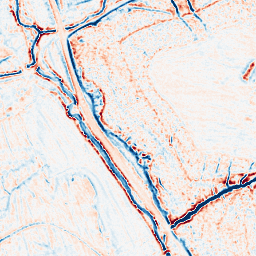
Category: edge_preserving
Decomposition family: bilateral
Decomposition parameters: d: 9
sigma_color: 150
sigma_space: 150
Upsampling method: linear_exact
Upsampling parameters: scale: 4
Upsampling scale: 4